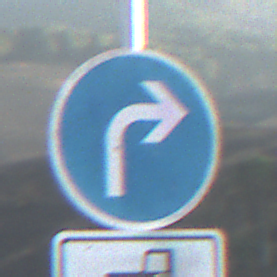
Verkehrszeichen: VorgeschriebeneFahrtrichtungRechts
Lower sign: MehrspurigeFahrzeugeFrei8
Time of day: SunriseSunset
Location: Outdoor (Nature)
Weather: Clear
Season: NotSpecified
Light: Natural